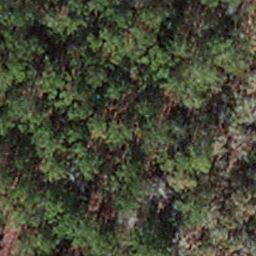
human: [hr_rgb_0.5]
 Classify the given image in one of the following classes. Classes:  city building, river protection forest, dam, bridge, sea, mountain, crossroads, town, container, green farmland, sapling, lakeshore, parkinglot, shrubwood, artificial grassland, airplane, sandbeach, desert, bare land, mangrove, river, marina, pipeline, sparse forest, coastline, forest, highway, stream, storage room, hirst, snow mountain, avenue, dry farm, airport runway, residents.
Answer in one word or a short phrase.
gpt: sapling